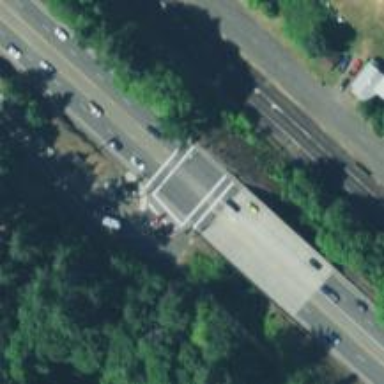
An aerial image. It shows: Trunk highway with bridge.